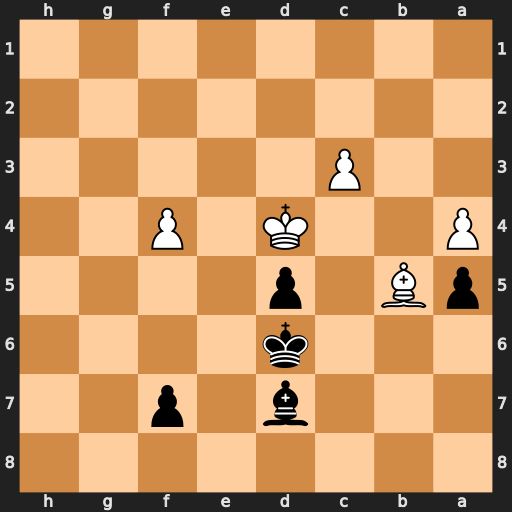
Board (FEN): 8/3b1p2/3k4/pB1p4/P2K1P2/2P5/8/8
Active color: b
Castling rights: -
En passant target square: -
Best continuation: Bxb5 axb5 a4 c4 a3